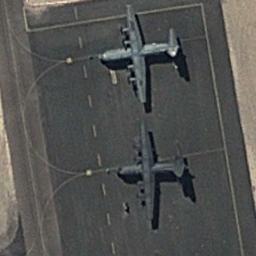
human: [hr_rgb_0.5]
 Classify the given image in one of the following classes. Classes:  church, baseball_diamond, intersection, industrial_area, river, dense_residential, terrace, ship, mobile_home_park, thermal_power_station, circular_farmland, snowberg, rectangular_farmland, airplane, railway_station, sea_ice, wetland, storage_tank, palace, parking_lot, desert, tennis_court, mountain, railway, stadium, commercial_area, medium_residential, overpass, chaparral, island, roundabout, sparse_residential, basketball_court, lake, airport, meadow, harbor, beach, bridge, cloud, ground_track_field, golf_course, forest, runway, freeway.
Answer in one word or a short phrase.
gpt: airplane